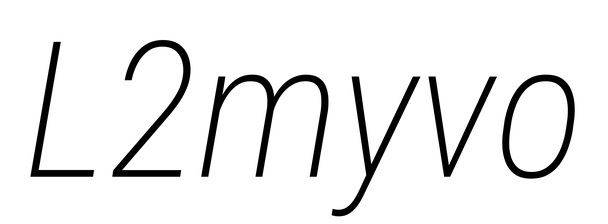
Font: Roboto-Italic_Condensed_ExtraLight_Italic